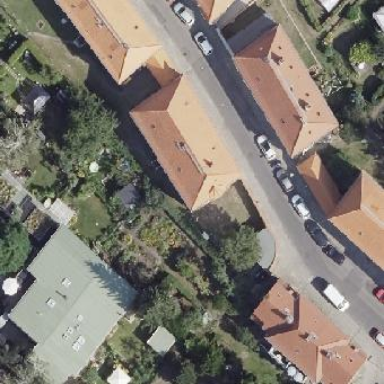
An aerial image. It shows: Hipped roof house.